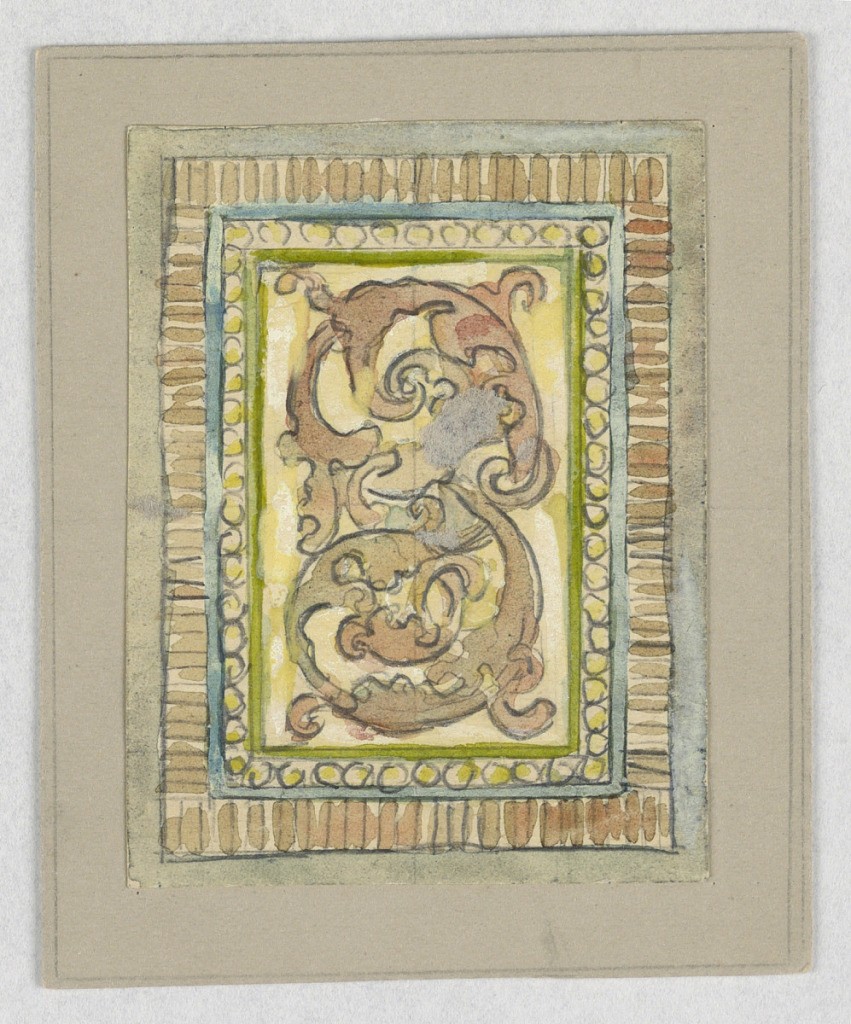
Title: Design for stained glass
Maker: Alice Cordelia Morse, American, 1863–1961
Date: late 19th century
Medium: Brush and gouache on paper, mounted on illustration board
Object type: Drawing
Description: Design of scroll motif in pink, green, and yellow, chartreuse border, circle border and then framed by tan lines.